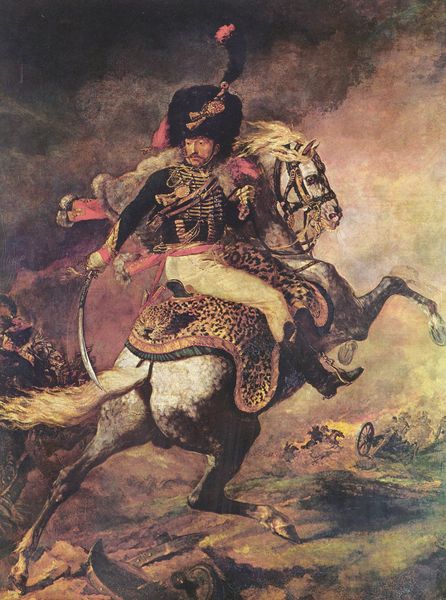
Titel: Le Chasseur de la Garde
Künstler: Théodore Géricault
Standort: Paris
Institution: Musée du Louvre
Schlagwörter: dunkel, feder, feuer, gemälde, gewitter, himmel, kampf, mann, schatten, umhang, weiß, wolken, landschaft, ocker, bewegung, braun, frankreich, grau, hell, hut, licht, orange, schwarz, ölbild, blick, gras, gürtel, rot, tier, weg, beige, malerei, muster, bart, hose, kappe, mütze, schnurrbart, band, federn, historie, mensch, pelz, samt, ärmel, portrait, porträt, öl, feld, horizont, rauch, boden, auge, mantel, decke, kinn, rosa, pferd, reiter, fell, hufe, mähne, ritt, sattel, schwanz, schweif, sprung, steigbügel, zaumzeug, zügel, russland, speichen, rad, wagen, wagenrad, romantik, krieg, schlacht, sturm, unwetter, wehen, wild, könig, schnäuzer, schnauz, flucht, griff, kanone, orient, denkmal, noir, gefahr, schwert, säbel, uniform, soldat, tote, waffe, fliehen, lauf, staub, stand, napoleon, degen, orden, scherpe, stiefel, herrscher, anführer, schimmel, trense, verziert, tressen, ross, leder, nüstern, verfolgung, dolch, krieger, kanonen, fellmütze, pelzmütze, orage, sebel, russe, sporen, beil, klassik, heroisch, gericault, cheval, geschwindigkeit, araber, schlachtfeld, leopard, leopardenfell, galopp, zar, steigen, aufbäumen, satteldecke, trodel, nuage, tigerfell, lederstiefel, historia, türke, husar, hussar, gepard, feu, bäumen, feldheer, fellhut, gros, hero, heroismus, krummsäbel, kusar, kürasier, le cuirassé, leobardenfell, mamelukke, pelzumhang, pezmütze, plelzmütze, umdrehe, arme, guerre, chevalier, weißes, reiterporträt, roue, steigt, tiegerfell, tempête, reiterpoträt, sebeö, steigendes